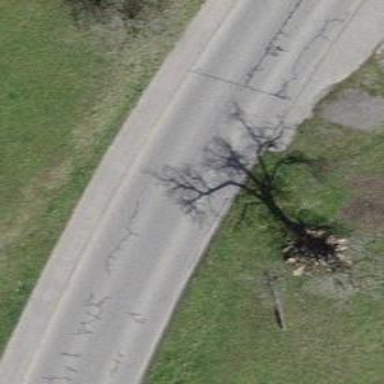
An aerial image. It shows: Secondary road with asphalt surface.